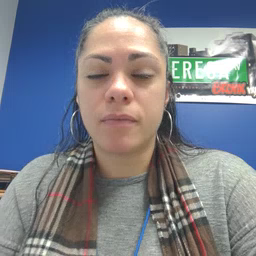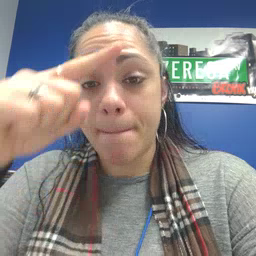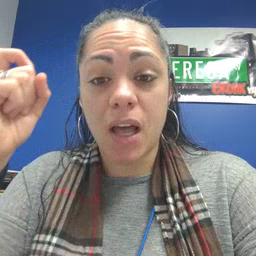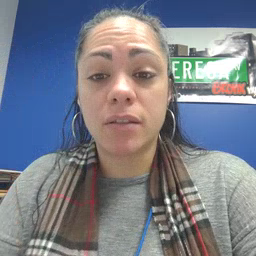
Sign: because